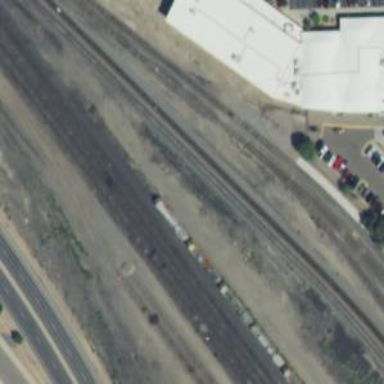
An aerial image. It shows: Abandoned railway.